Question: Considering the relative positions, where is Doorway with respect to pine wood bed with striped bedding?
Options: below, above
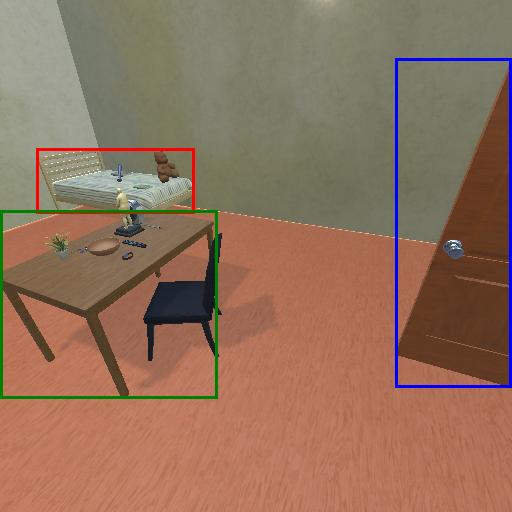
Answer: below